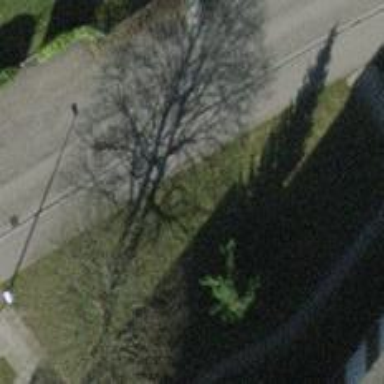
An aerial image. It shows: Urban tree with needle-leaved evergreen foliage.